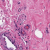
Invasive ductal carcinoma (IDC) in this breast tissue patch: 0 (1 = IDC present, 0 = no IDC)